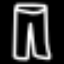
Label: pants